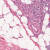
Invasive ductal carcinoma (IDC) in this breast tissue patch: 1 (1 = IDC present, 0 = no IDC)